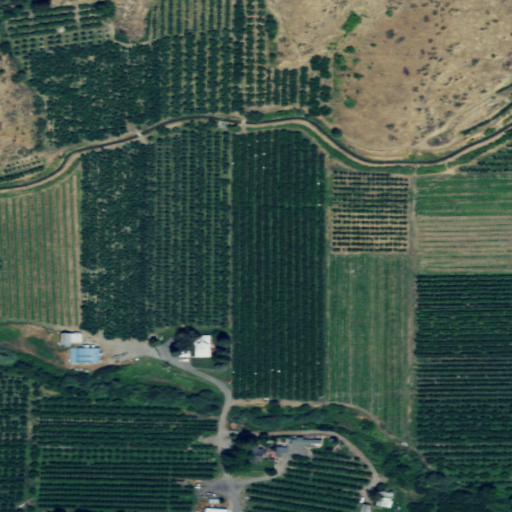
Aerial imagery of valley in Washington named Brender Canyon containing cultivated crops, grassland, open development, shrub, and low intensity development